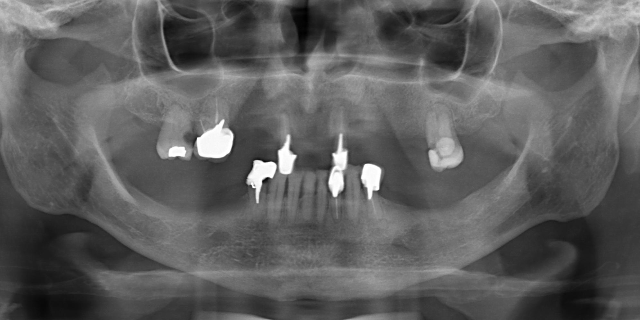
adult